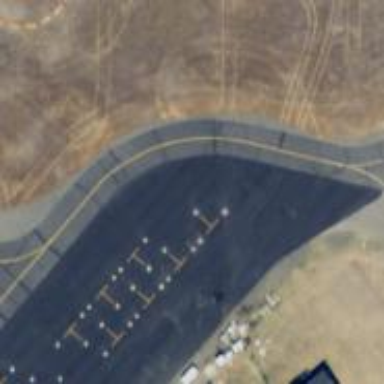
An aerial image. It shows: Image of taxiway at airport.